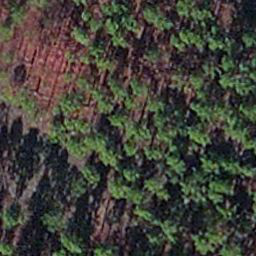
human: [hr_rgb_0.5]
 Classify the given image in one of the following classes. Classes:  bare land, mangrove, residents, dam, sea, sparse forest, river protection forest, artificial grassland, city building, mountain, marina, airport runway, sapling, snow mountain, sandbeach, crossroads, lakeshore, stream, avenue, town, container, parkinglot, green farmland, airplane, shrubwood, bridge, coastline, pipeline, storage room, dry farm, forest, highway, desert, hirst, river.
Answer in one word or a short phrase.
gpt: sapling